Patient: sex F, age 35
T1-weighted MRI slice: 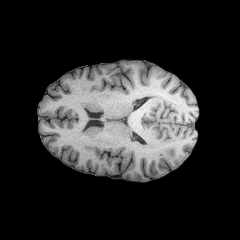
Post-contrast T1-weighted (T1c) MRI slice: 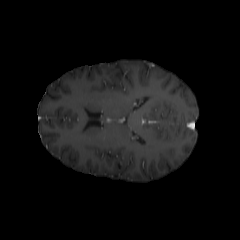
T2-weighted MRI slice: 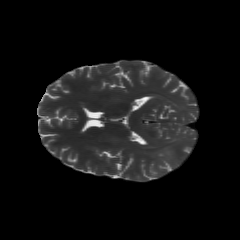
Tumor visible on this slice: yes
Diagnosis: Astrocytoma, IDH-mutant
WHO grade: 2